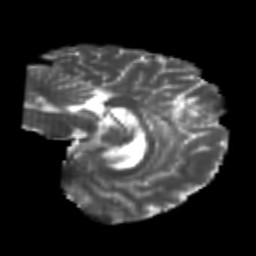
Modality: T2w
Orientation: sagittal
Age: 22
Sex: female
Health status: healthy
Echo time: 0.074 s